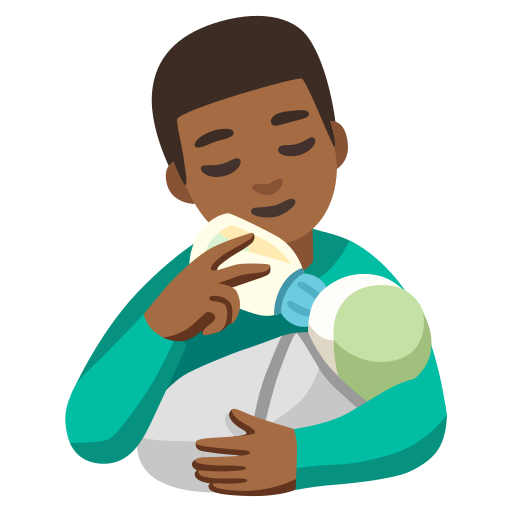
Emoji: 👨🏾‍🍼